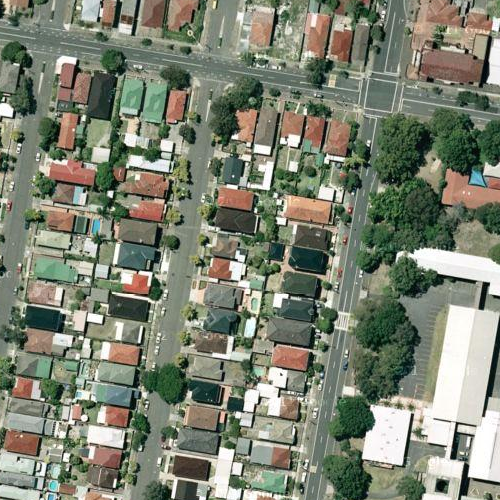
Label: sydney